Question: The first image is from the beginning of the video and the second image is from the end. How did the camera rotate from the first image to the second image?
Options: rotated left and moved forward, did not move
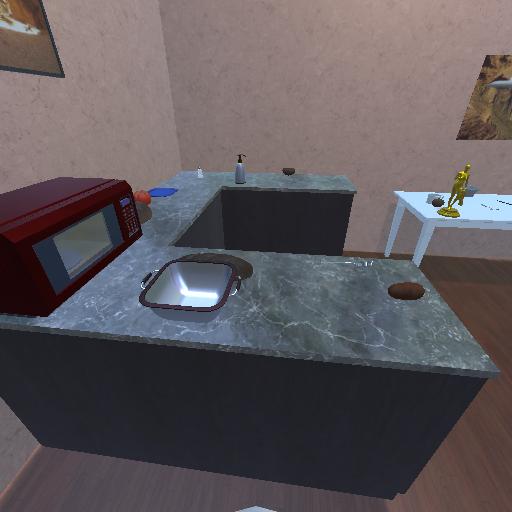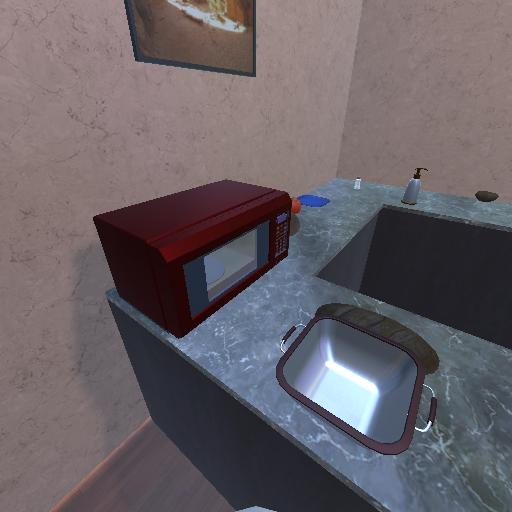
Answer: rotated left and moved forward